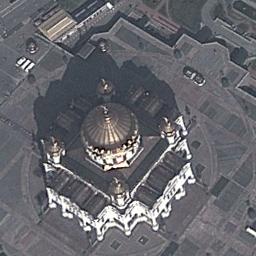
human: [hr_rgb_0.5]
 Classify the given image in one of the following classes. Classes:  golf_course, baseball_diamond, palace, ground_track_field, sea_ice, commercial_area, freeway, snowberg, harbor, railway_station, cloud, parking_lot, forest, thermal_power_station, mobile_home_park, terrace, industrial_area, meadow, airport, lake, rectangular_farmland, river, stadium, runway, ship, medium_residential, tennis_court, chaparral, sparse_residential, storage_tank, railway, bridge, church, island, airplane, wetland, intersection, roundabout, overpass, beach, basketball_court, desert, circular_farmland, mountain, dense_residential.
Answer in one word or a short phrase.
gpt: church